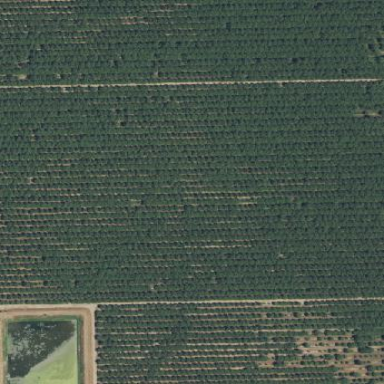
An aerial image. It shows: Orchard.